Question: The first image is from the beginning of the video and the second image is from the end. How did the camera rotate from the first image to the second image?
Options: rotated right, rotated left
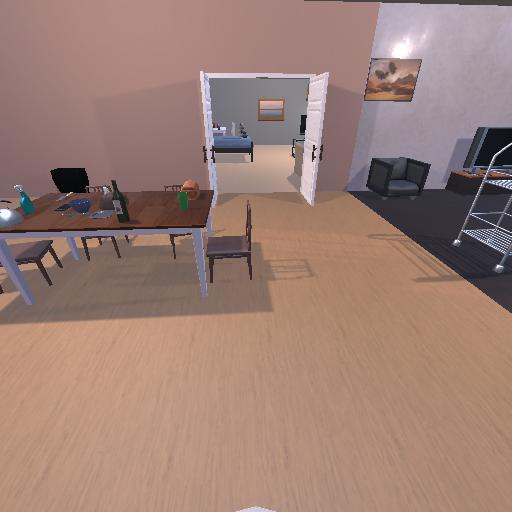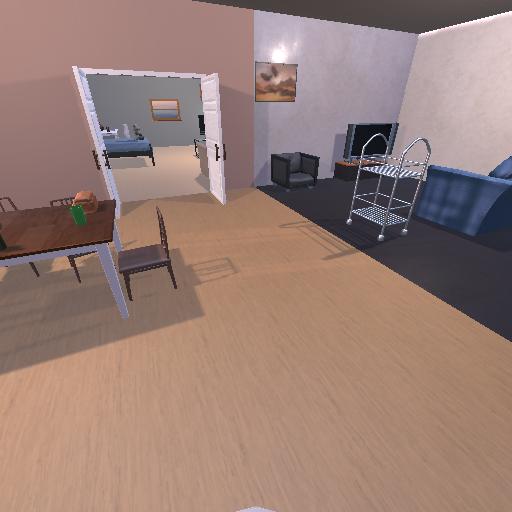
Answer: rotated right